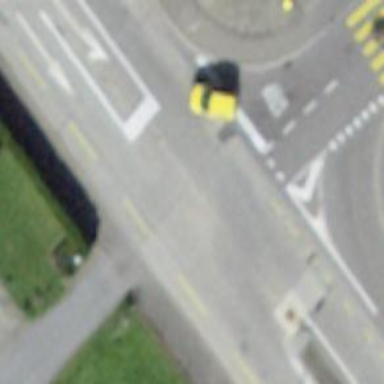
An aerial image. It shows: Primary highway with concrete surface. There is separate sidewalk and cycle lane on both sides.